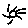
Label: sun